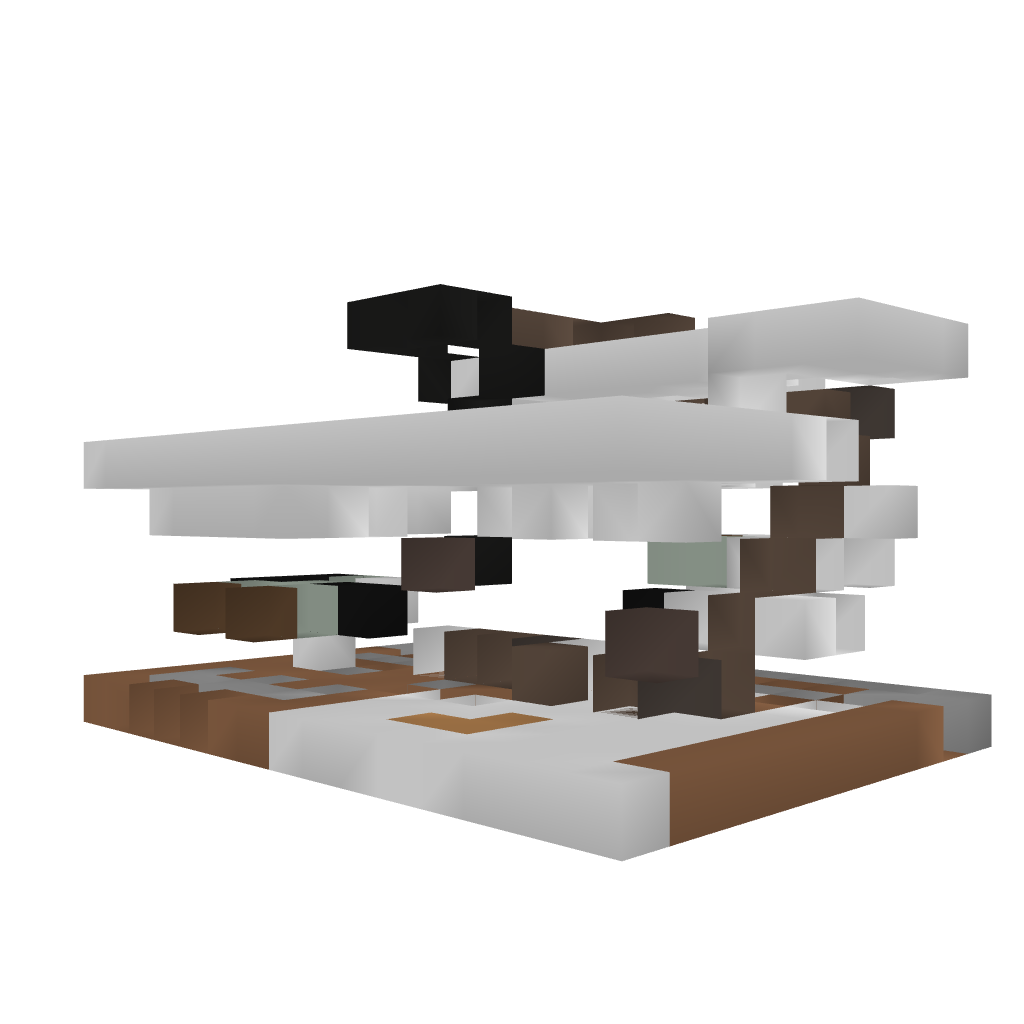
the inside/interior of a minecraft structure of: minecart dispenser